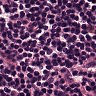
Metastatic tissue present: no